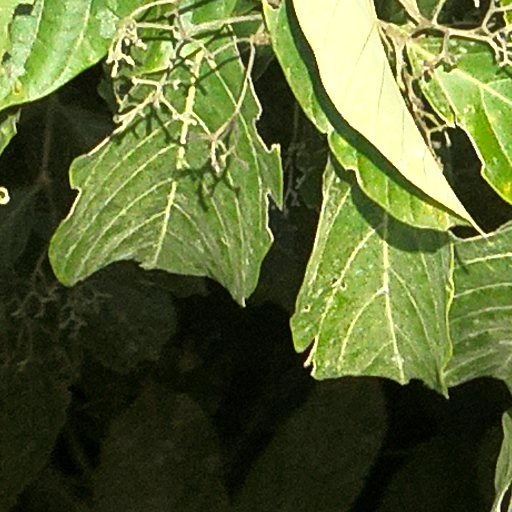
Species: Cordia alliodora
GBIF accepted scientific name: Cordia alliodora
Crown area (m\u00b2): 60.411